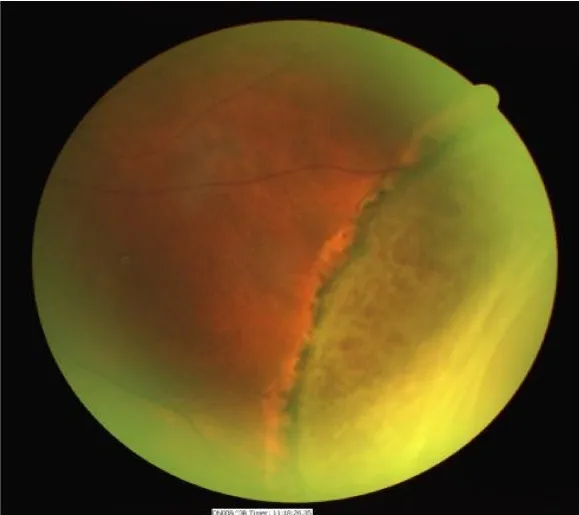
Fundus photograph of the same eye demonstrating peripheral retinal detachment secondary to a retinal dialysis.
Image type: ophthalmic_imaging (fundus_photograph)